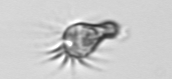
Label: Paratontonia_gracillima